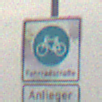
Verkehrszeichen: BeginnFahrradstrasse
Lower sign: PersonengruppenFrei1
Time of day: MorningAfternoon
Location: Outdoor (Nature)
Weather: Overcast
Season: Winter
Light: Natural